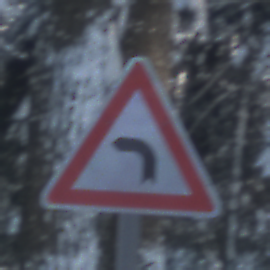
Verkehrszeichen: KurveLinks
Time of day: MorningAfternoon
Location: Outdoor (Nature)
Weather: Clear
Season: Winter
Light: Natural